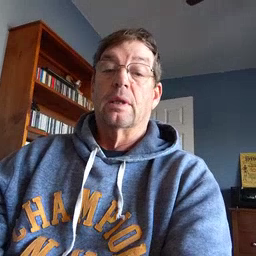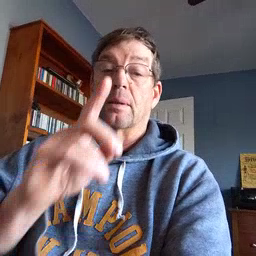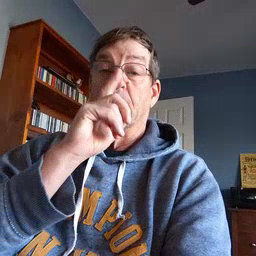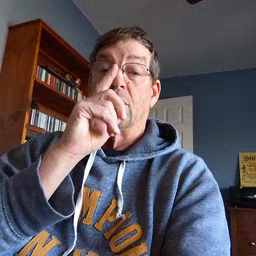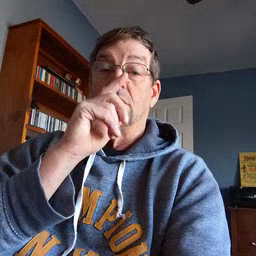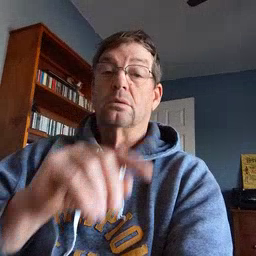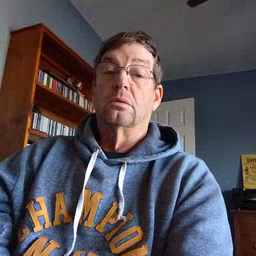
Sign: mouse